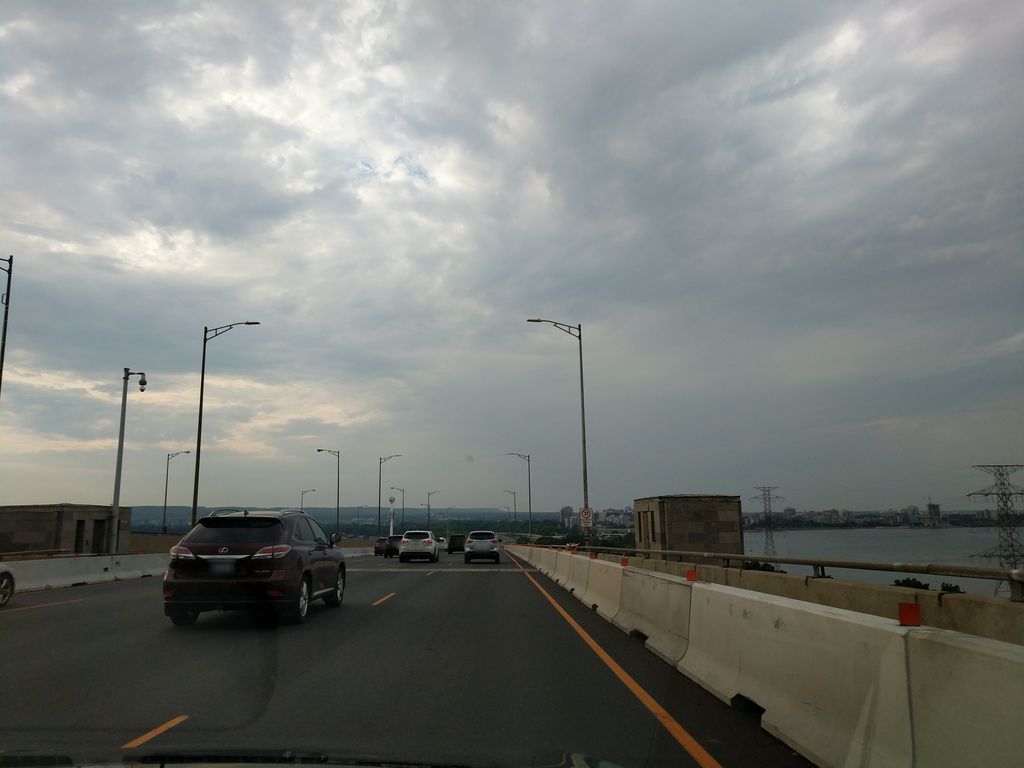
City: hamilton